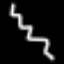
Label: squiggle